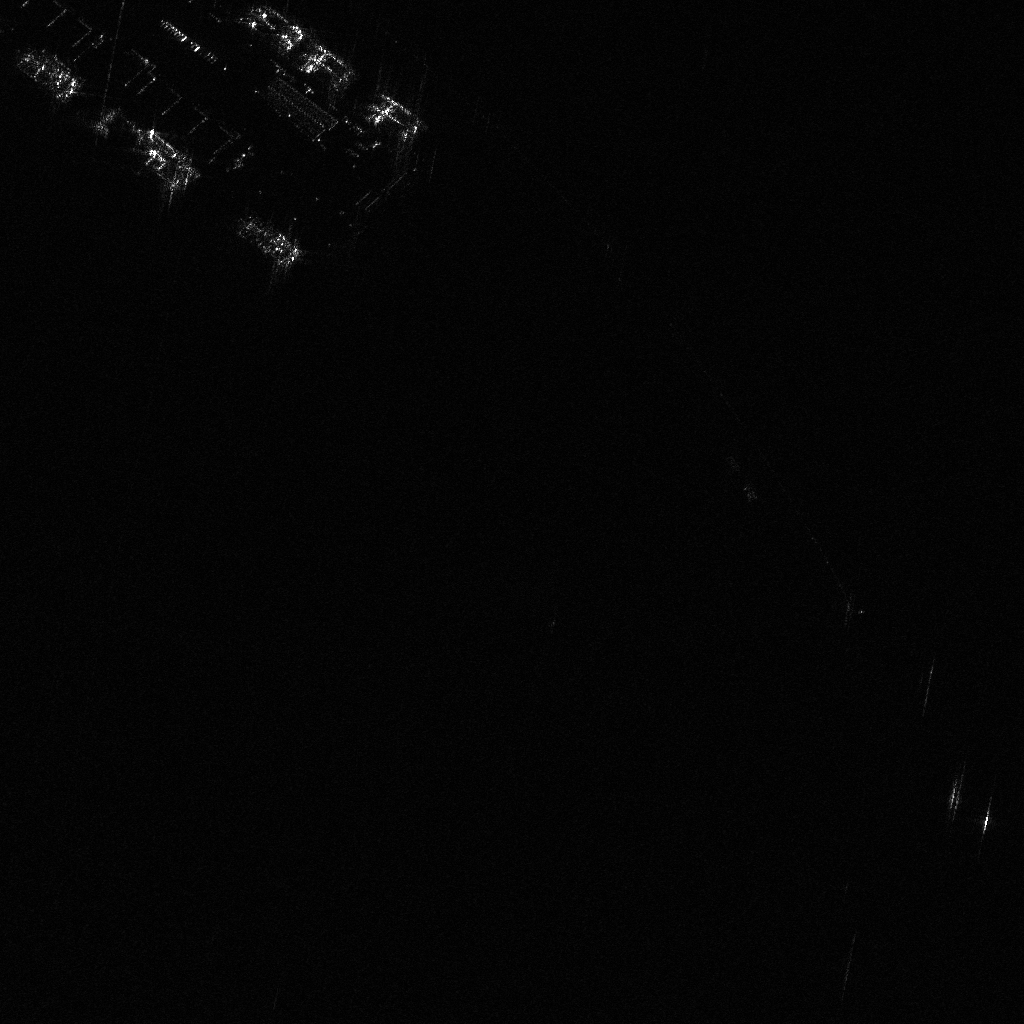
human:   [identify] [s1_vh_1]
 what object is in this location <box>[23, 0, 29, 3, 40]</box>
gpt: <ref>1 small dredger at the top left</ref>